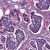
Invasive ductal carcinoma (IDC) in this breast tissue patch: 1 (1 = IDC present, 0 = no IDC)